Question: I'm trying to count the number of inspections of each property in YR_Inspection table by counting the number of times the property number occurs in the table, i then need to display this next to the town the city the property is located in and the branch the property belongs to all in the same query. Here is the link to my ERD to try and give this question some context,

<URL>
this is the code so far, it works so far but as soon as i add YR_Branch.CITY i get,
ORA-00979: not a GROUP BY expression
'''
SELECT YR_Property.PROPERTYNUM, COUNT(YR_Inspection.PROPERTYNUM) AS Number_of_inspections
FROM YR_Property
INNER JOIN YR_Inspection
ON YR_Property.PROPERTYNUM = YR_Inspection.PROPERTYNUM
JOIN YR_Branch
ON YR_Property.BRANCHNUM = YR_Branch.BRANCHNUM
GROUP BY YR_Property.PROPERTYNUM
'''
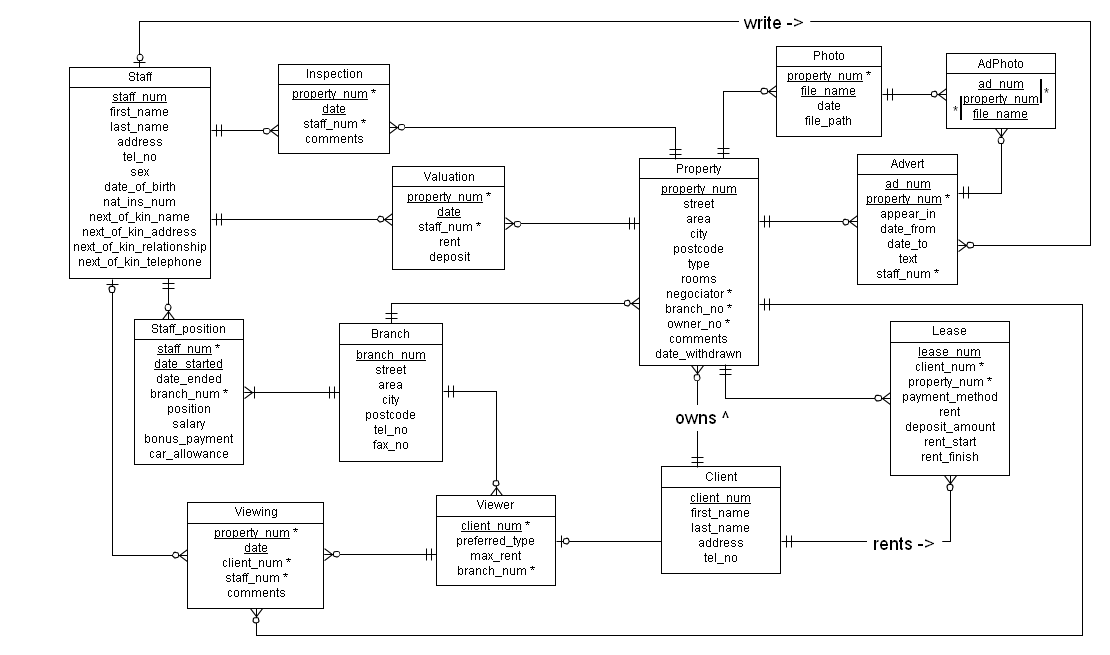
Answer: To add the branch number and the city for the branch, add 'max' values for each to the query - like so:
'''
SELECT YR_Property.PROPERTYNUM,
COUNT(YR_Inspection.PROPERTYNUM) AS Number_of_inspections,
MAX(YR_Branch.BRANCHNUM) AS Branch_Number,
MAX(YR_Branch.CITY) AS Branch_City
FROM YR_Property
INNER JOIN YR_Inspection
ON YR_Property.PROPERTYNUM = YR_Inspection.PROPERTYNUM
JOIN YR_Branch
ON YR_Property.BRANCHNUM = YR_Branch.BRANCHNUM
GROUP BY YR_Property.PROPERTYNUM
'''